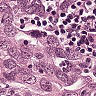
Metastatic tissue present: yes